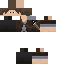
A male human skin with medium skin, wearing brown long hair dressed in a blue hoodie and black pants, featuring a closed mouth.